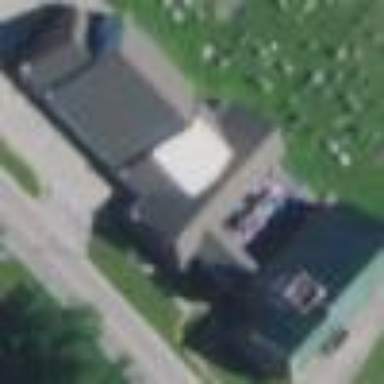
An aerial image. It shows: Church which is place of worship.